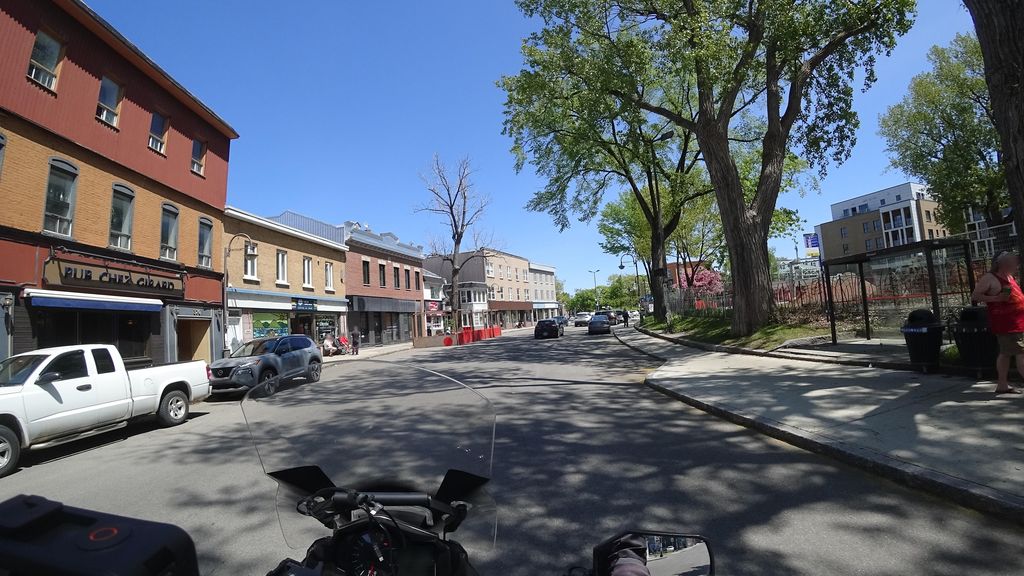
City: quebec_city